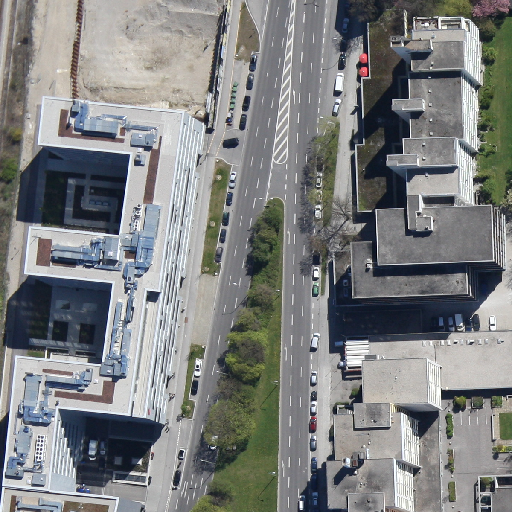
Referring expression: low vegetation surrounded by building